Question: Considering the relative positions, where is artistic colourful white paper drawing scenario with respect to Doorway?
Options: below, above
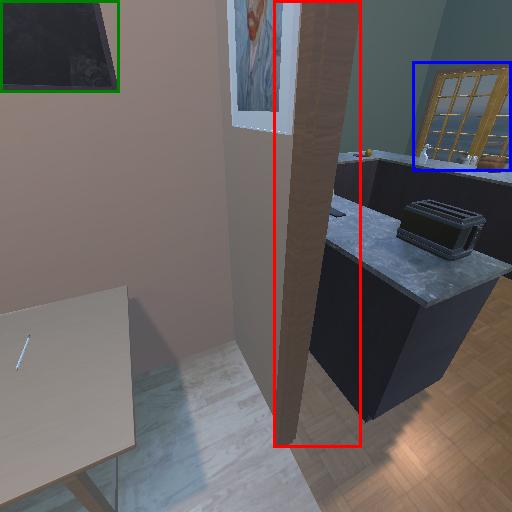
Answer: below